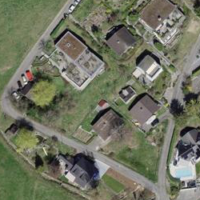
EUNIS habitat code: 55
Species observed at this site:
Geum rivale